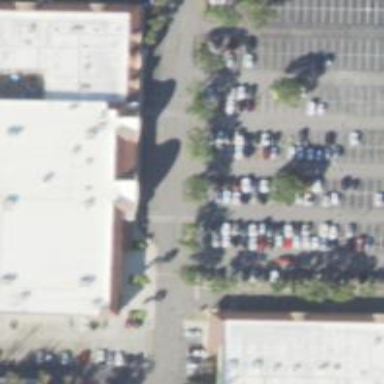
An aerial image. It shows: Parking space is available.